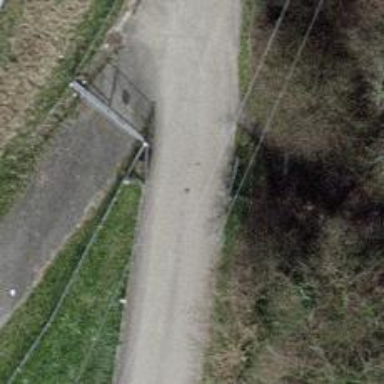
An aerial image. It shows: Gate.